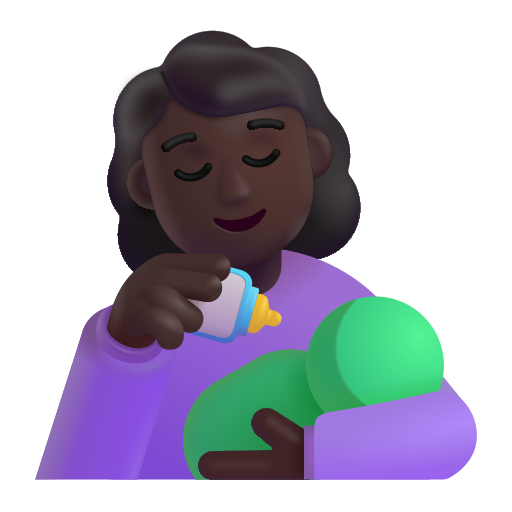
woman feeding baby color dark